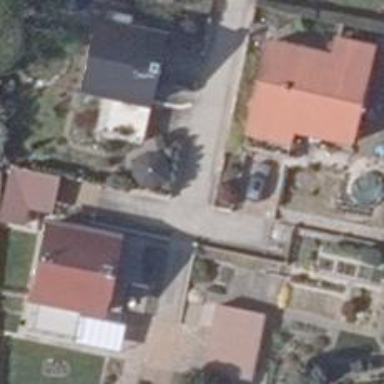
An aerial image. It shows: Residential road with concrete plates surface.